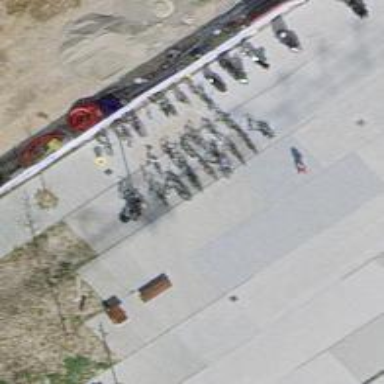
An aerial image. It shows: Bicycle parking area with bollards on asphalt surface.